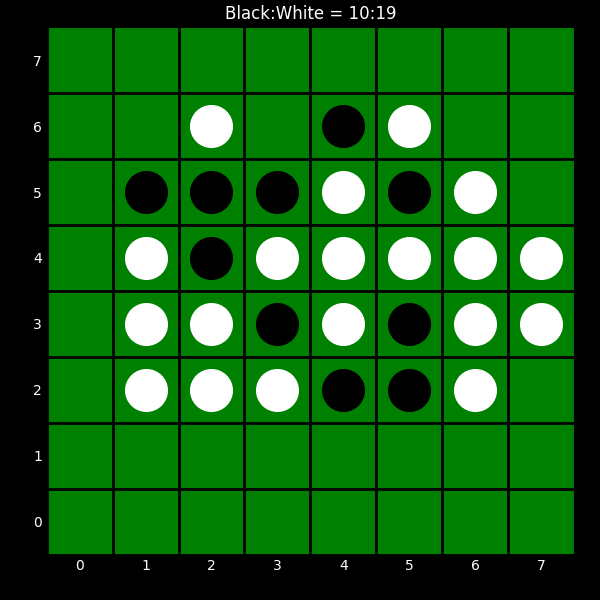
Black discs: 10
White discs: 19